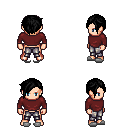
a pixel art fantasy rpg character, male body template, human, light skin, maroon long-sleeve shirt, metal pants, black pixie cut hairstyle, white slippers, four views (front, back, left, right), 2x2 character sprite sheet, small pixel art, hard edges, no anti-aliasing